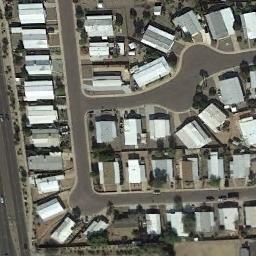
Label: mobile_home_park